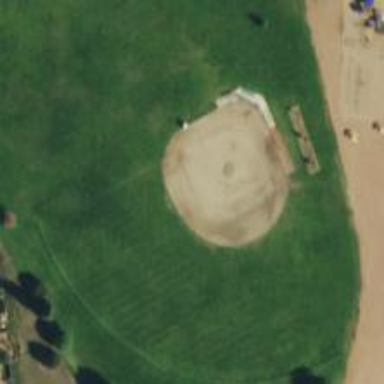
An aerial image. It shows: Baseball pitch for leisure land activities.